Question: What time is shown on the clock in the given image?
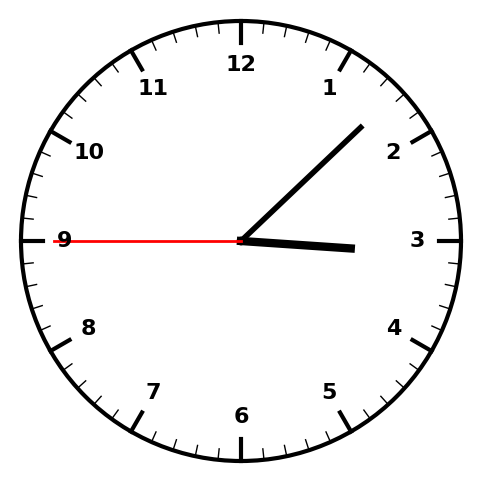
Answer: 03:07:45